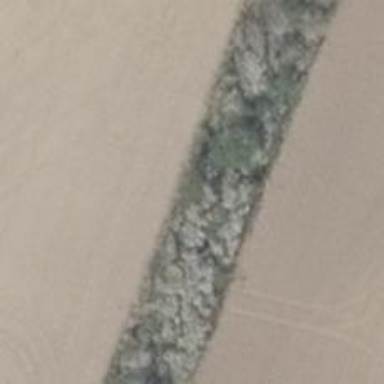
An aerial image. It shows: Row of trees in natural setting.